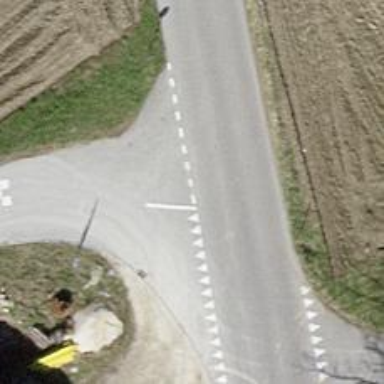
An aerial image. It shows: Road with "give way" sign.